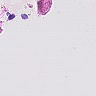
Metastatic tissue present: no